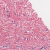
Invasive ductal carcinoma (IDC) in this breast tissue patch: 0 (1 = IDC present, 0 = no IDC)